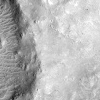
Atmospheric dust classification: not_dusty